Interaction volume radius: 10 \u00c5
Interaction volume height: 10 \u00c5
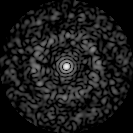
Disorder parameter: 0.8321